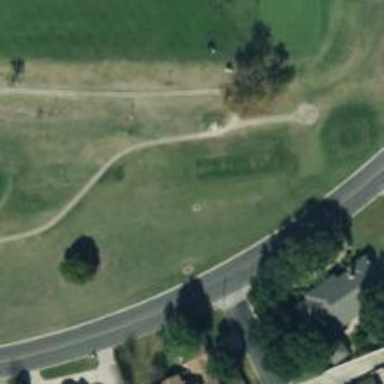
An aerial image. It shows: Pathway for golfing.